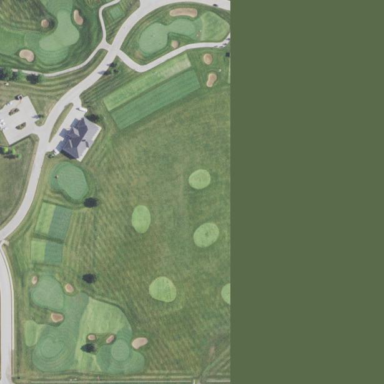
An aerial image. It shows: Golf course.